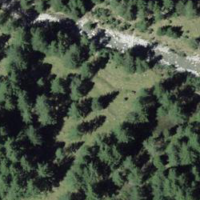
EUNIS habitat code: 31
Species observed at this site:
Arnica montana